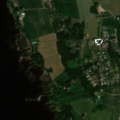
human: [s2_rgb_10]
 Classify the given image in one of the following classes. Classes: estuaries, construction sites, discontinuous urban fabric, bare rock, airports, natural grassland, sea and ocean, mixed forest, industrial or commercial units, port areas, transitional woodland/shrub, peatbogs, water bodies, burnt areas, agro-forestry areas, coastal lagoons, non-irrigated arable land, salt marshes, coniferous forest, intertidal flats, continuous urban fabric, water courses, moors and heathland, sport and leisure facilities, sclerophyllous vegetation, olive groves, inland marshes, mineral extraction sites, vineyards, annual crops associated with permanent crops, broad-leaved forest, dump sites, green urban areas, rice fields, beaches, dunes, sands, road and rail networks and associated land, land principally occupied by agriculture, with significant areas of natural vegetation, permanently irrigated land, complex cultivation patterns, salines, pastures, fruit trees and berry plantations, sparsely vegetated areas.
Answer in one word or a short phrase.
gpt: discontinuous urban fabric, non-irrigated arable land, land principally occupied by agriculture, with significant areas of natural vegetation, water bodies